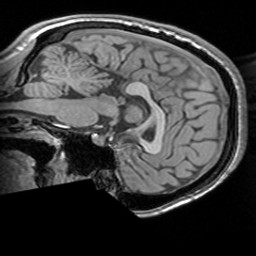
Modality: T1w
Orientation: sagittal
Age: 25
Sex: female
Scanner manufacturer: siemens
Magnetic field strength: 3 T
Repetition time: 1.63 s
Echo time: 0.00311 s